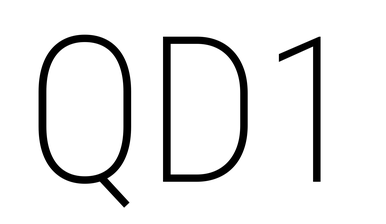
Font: Roboto_Condensed_ExtraLight